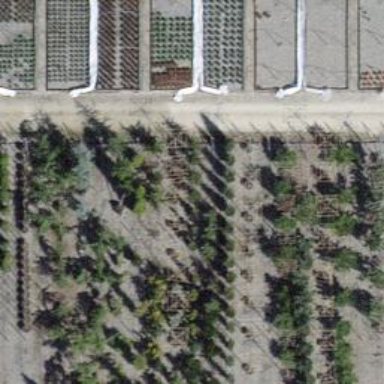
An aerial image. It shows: Plant nursery area.